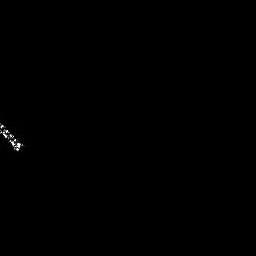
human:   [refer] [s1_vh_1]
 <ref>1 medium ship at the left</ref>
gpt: <box>[[0, 46, 8, 58, 0]]</box>